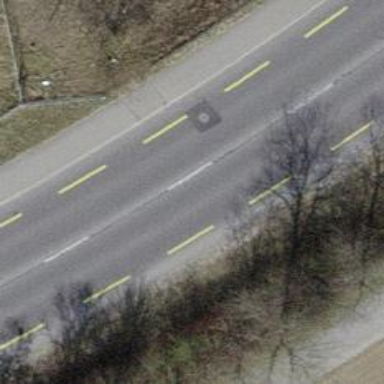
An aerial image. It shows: Secondary road with dedicated cycle lane.